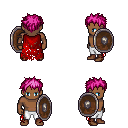
a pixel art fantasy rpg character, male body template, human, dark skin, red tattered cape, white pants, pink bedhead hairstyle, brown shoes, shield, four views (front, back, left, right), 2x2 character sprite sheet, small pixel art, hard edges, no anti-aliasing